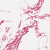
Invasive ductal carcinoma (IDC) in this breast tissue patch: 0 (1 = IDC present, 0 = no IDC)